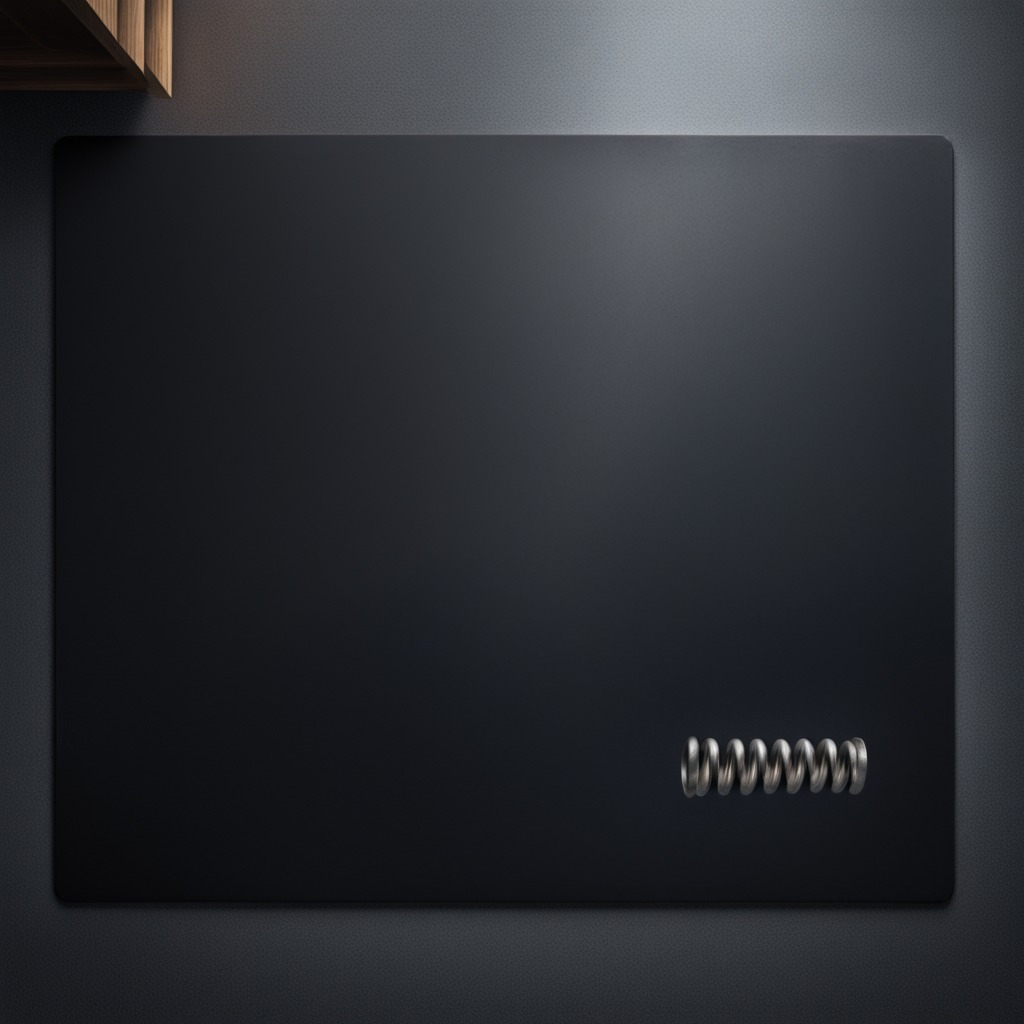
A coiled metal spring lies on a clean granite tabletop.